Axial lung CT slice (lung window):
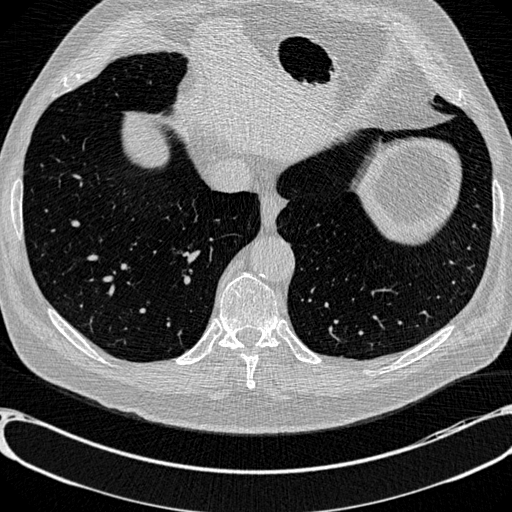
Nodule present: no